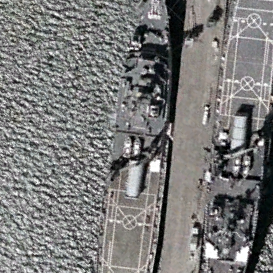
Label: combat